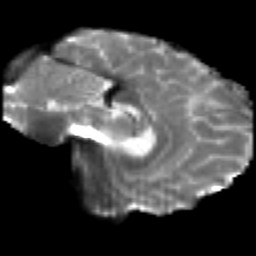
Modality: T2w
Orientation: sagittal
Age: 18
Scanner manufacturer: siemens
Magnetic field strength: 3 T
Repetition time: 2.2 s
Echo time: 0.084 s